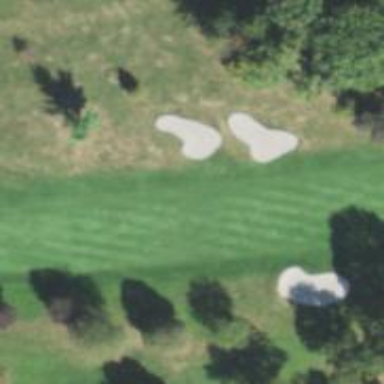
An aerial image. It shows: Golf hole.